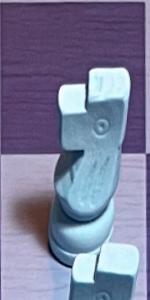
Label: Knight_White